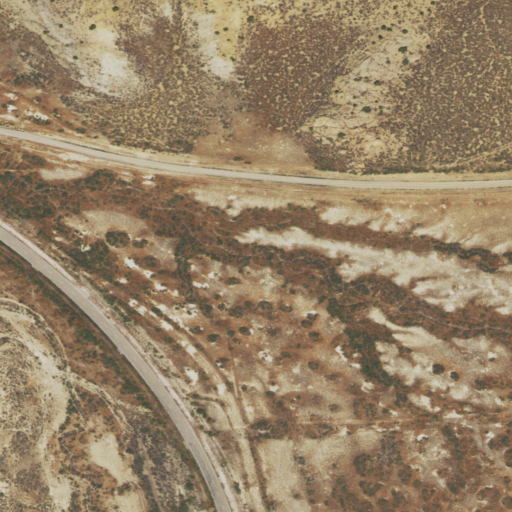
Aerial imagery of valley in Wyoming named East Draw containing shrub and open development